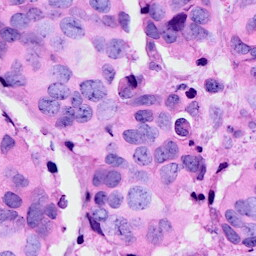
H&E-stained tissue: Breast